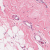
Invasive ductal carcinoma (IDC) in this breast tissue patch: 0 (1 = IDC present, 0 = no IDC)